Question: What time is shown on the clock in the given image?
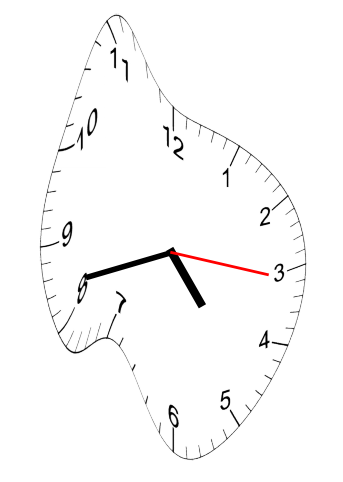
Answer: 04:42:16